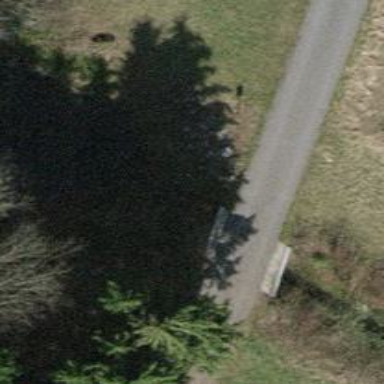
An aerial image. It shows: Culvert tunnel underneath ditch.